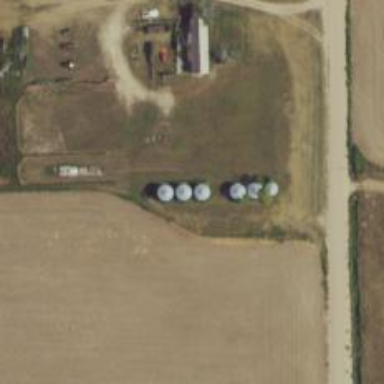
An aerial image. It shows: Silo.